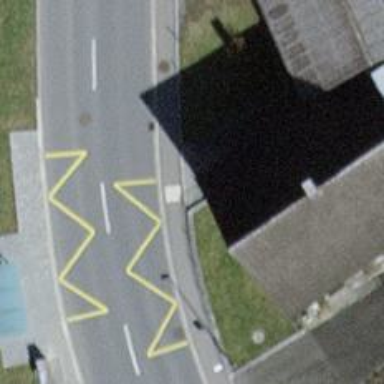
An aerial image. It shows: Bus stop with platform for public transport.